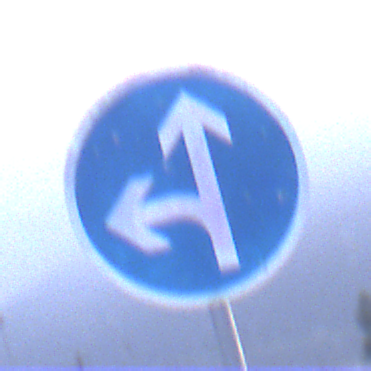
Verkehrszeichen: VorgeschriebeneFahrtrichtungGeradeausOderLinks
Umgebung: Outdoor, Urban
Tageszeit: SunriseSunset
Wetter: Overcast
Licht: Natural
Jahreszeit: NotSpecified
Kontrast: LowContrast